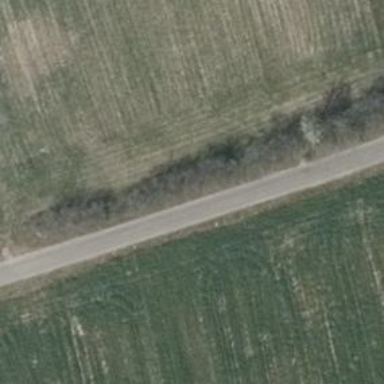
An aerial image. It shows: Unclassified road.